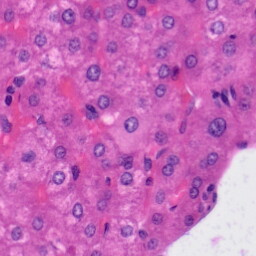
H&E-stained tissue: Liver